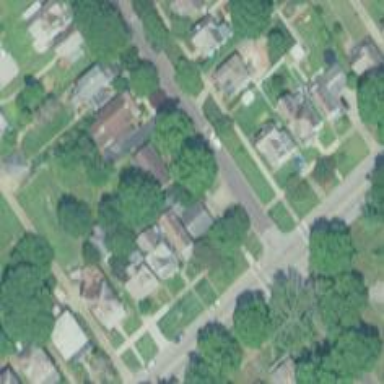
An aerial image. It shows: Residential road with separate sidewalk.